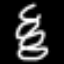
Label: squiggle